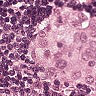
Metastatic tissue present: yes